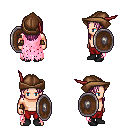
a pixel art fantasy rpg character, male body template, human, light skin, pink tattered cape, red pants, pink long hairstyle, leather cap, leather bracers, black shoes, shield, four views (front, back, left, right), 2x2 character sprite sheet, small pixel art, hard edges, no anti-aliasing